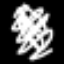
Label: squiggle